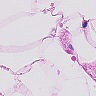
Metastatic tissue present: no